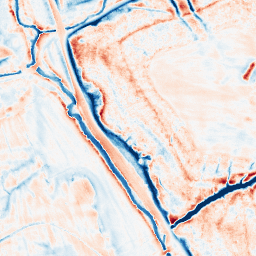
Category: edge_preserving
Decomposition family: anisotropic_diffusion
Decomposition parameters: iterations: 50
kappa: 10
gamma: 0.2
Upsampling method: quartic
Upsampling parameters: scale: 8
Upsampling scale: 8